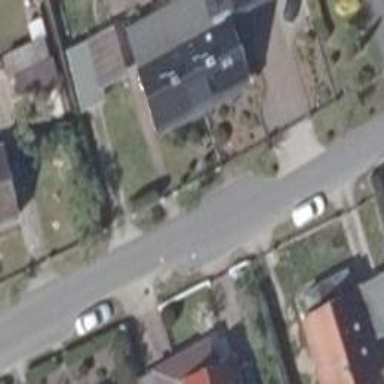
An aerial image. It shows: Smooth asphalt road in residential area.